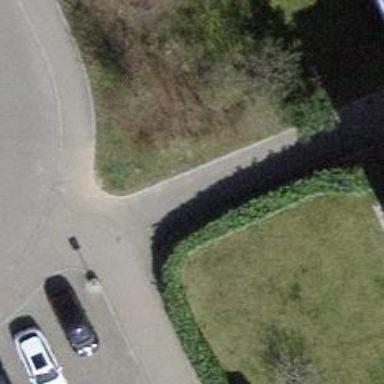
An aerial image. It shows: Bollard barrier.